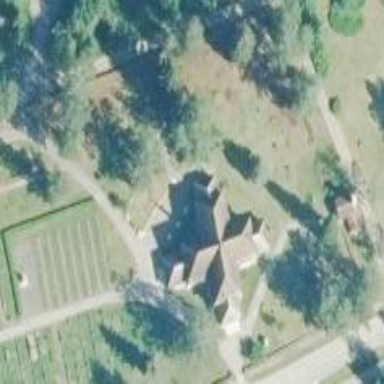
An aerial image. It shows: Churchyard.